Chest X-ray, AP view. Patient: 78 years old, sex F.
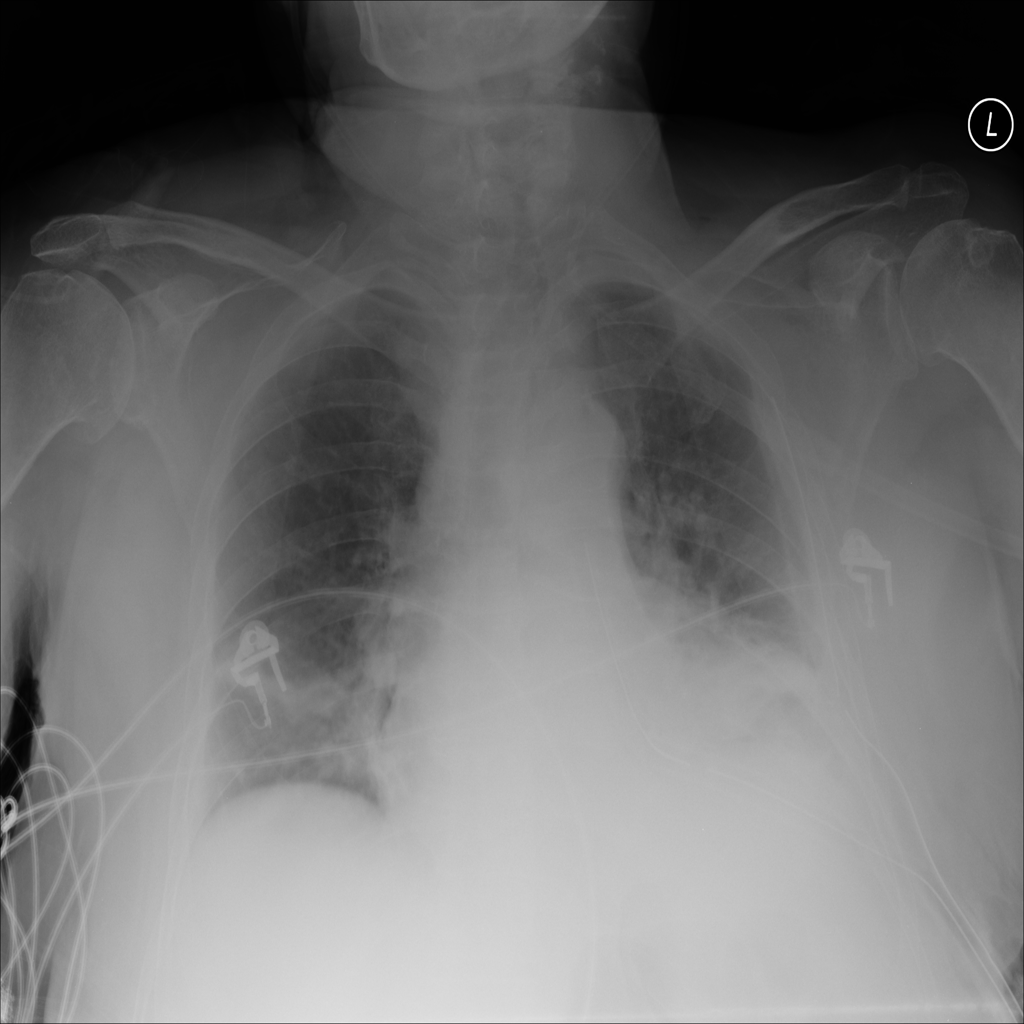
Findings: Atelectasis, Infiltration